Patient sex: F
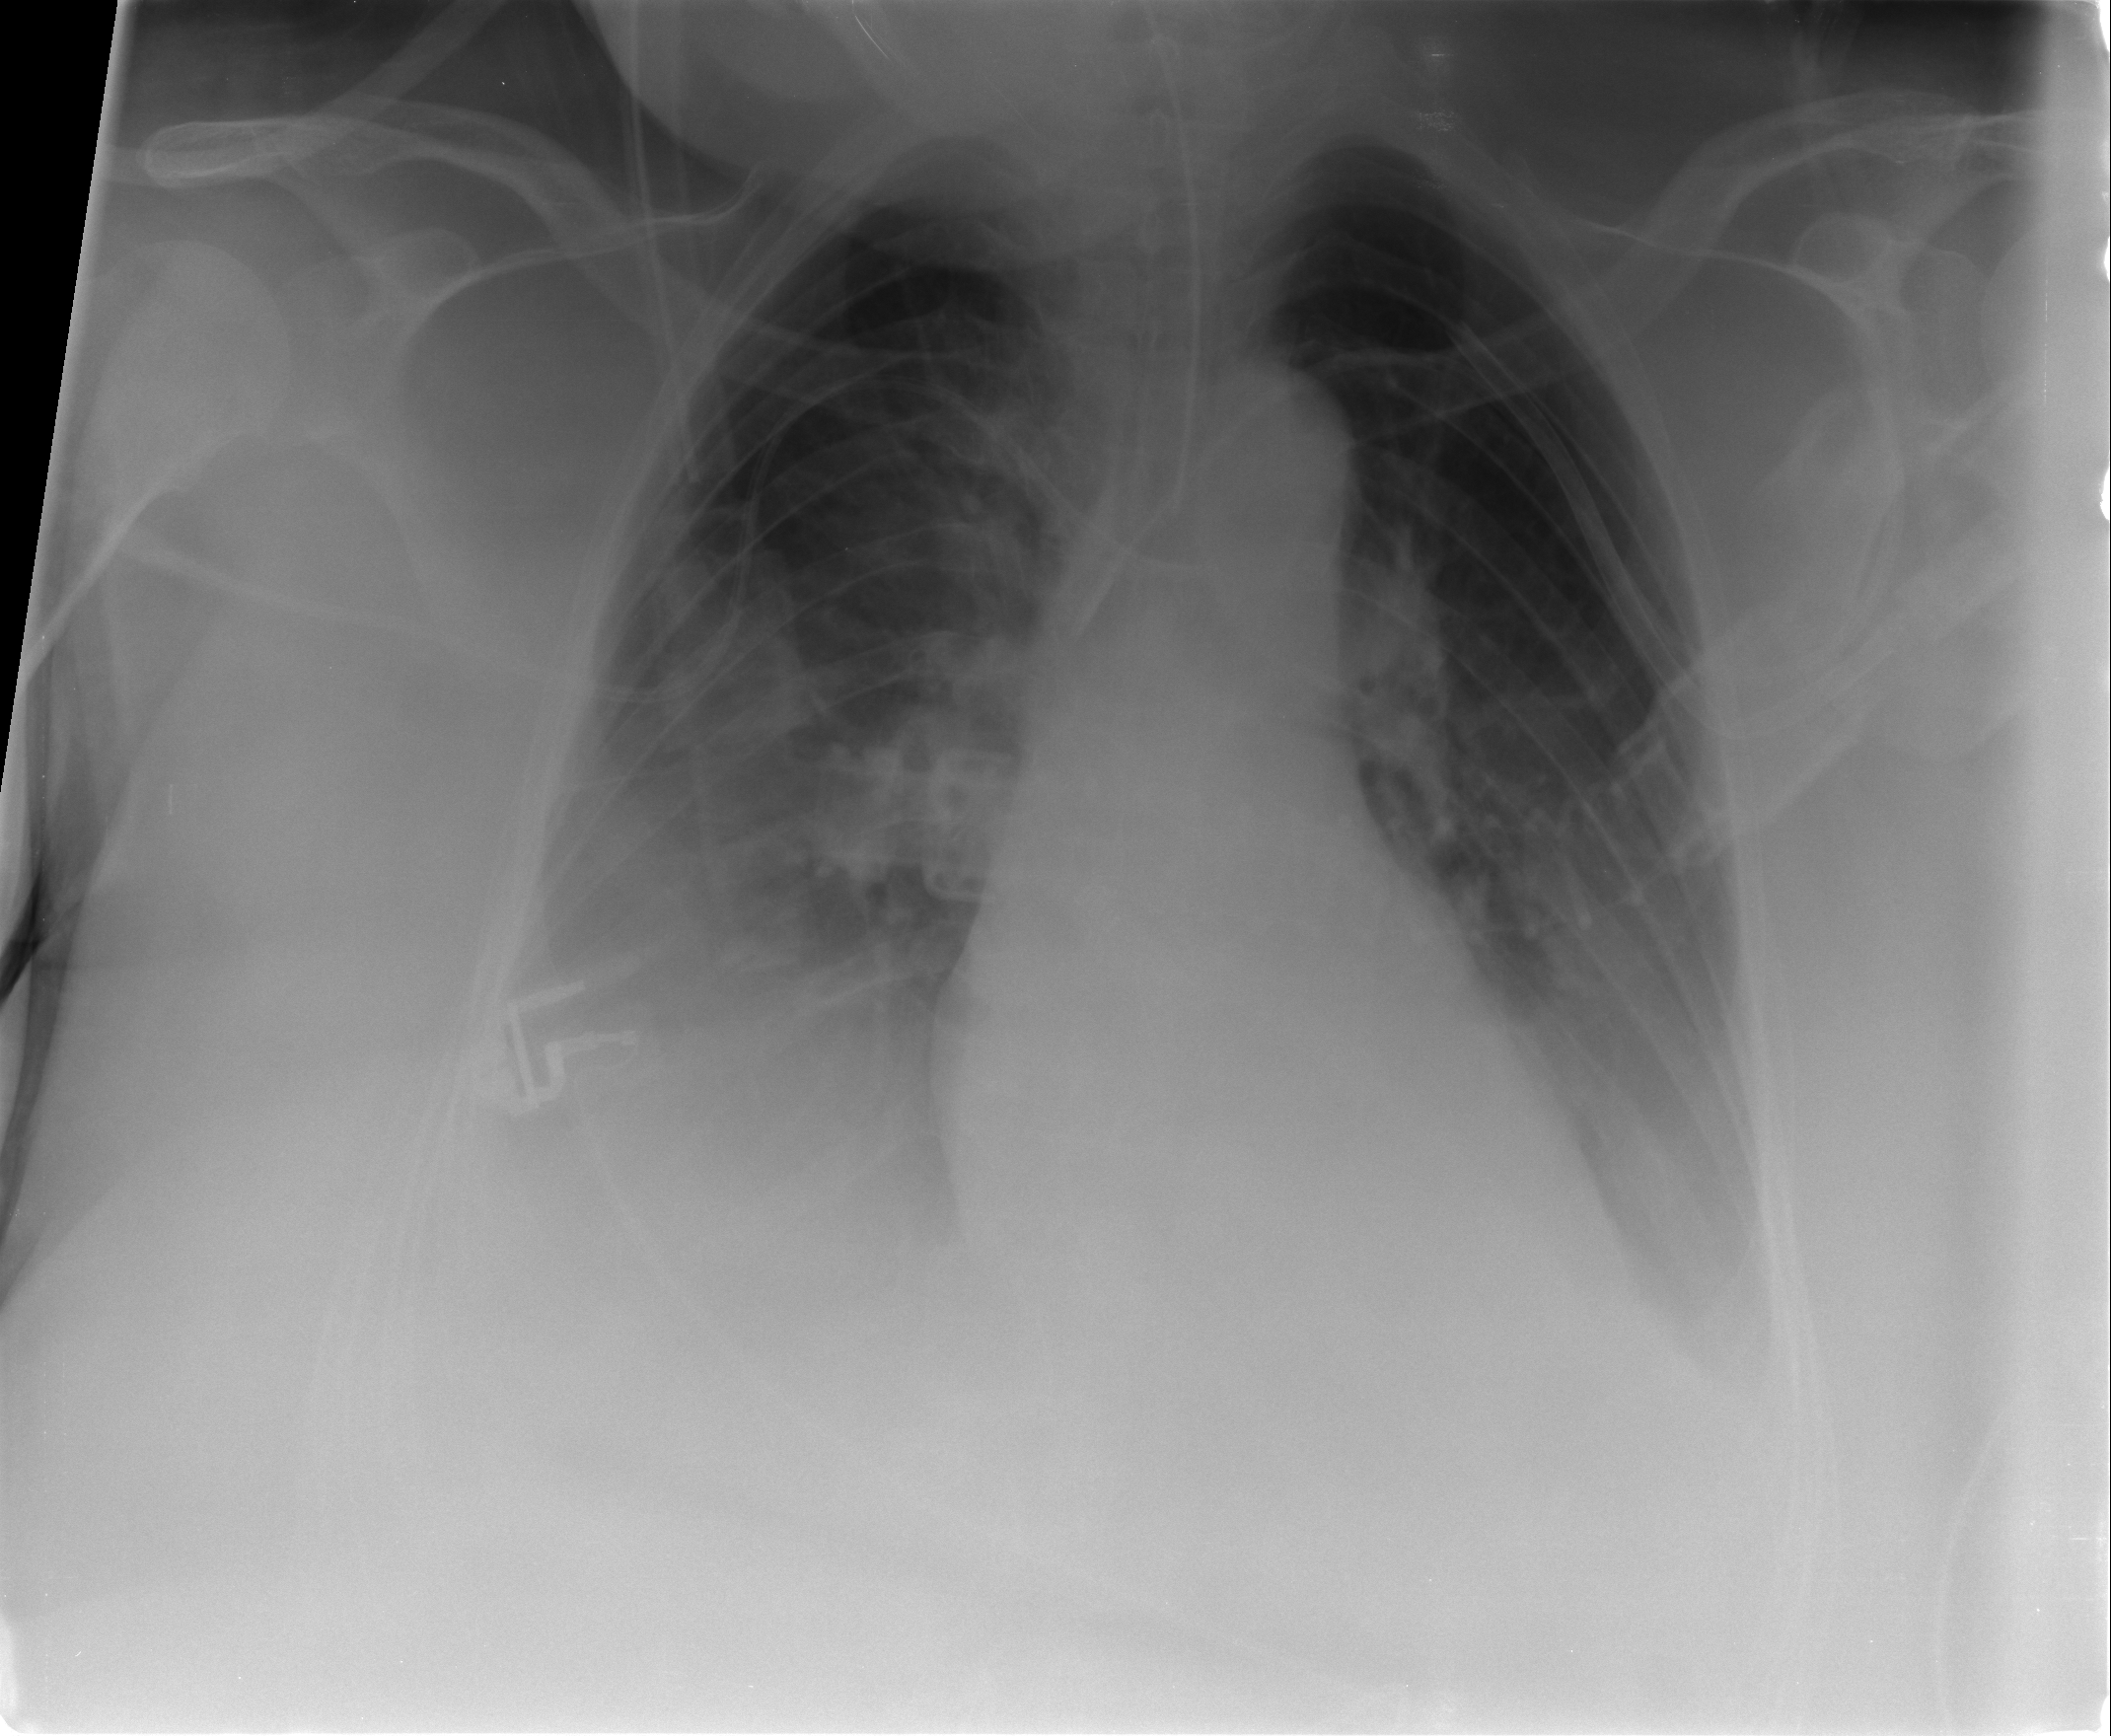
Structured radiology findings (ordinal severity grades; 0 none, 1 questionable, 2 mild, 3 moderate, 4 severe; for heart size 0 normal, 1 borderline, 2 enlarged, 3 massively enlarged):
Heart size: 0
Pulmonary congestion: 1
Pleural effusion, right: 3
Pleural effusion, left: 2
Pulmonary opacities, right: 0
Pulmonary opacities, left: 0
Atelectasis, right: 2
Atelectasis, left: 1